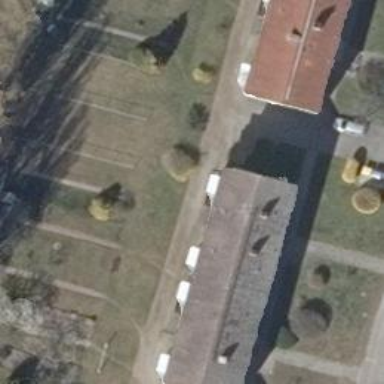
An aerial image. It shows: Gabled building with white roof made of roof tiles.